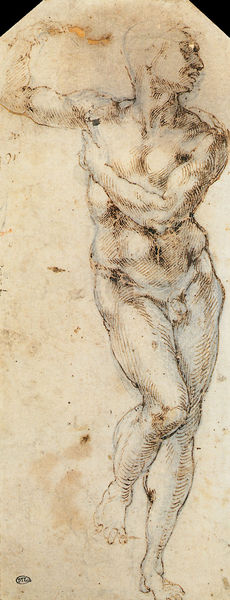
Titel: Männlicher Akt gänzlich von vorne gesehen
Künstler: Michelangelo Buonarotti
Institution: Paris, Musée du Louvre
Schlagwörter: akt, feder, fuß, gemälde, kopf, körper, mann, nackt, geste, nase, skizze, zeichnung, blick, arm, arme, mensch, stehen, tanzen, beine, bein, papier, füsse, muskeln, sport, seitenansicht, bauch, kontrapost, knie, waden, striche, muskulös, tusche, torso, schraffur, greifen, bleistift, entwurf, flecken, hüfte, achsel, griechenland, spielbein, standbein, athlet, papyrus, kontrapos, sportlich, musekeln